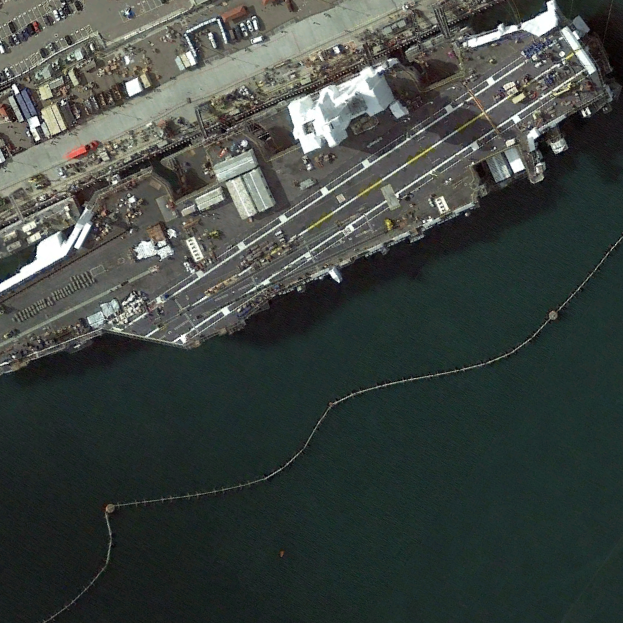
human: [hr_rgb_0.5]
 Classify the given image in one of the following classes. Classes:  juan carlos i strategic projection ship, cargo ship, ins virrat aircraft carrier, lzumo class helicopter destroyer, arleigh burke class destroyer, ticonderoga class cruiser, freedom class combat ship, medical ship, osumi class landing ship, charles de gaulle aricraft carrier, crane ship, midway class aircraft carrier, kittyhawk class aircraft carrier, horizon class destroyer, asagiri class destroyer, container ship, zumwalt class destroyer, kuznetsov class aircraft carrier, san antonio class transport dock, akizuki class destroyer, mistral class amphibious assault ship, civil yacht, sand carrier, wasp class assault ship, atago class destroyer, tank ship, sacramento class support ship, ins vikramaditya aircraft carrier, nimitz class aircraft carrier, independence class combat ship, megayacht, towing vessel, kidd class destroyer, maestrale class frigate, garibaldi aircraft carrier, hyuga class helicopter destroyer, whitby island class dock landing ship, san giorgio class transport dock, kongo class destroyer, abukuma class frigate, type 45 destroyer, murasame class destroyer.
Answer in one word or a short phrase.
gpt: Nimitz class aircraft carrier